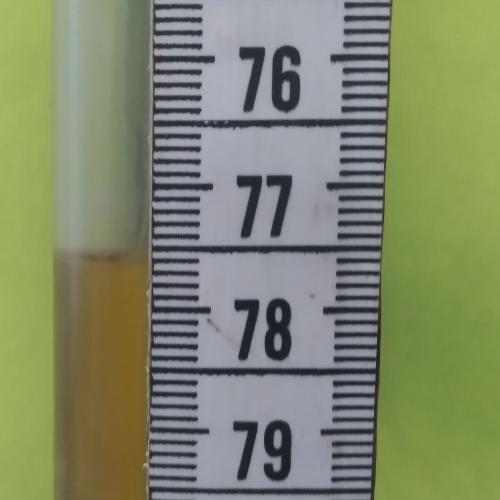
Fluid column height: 77.6 cm